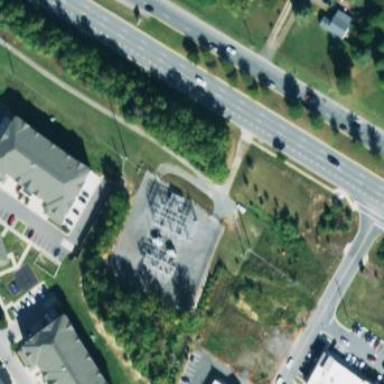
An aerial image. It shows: Substation surrounded by chain-link fence.